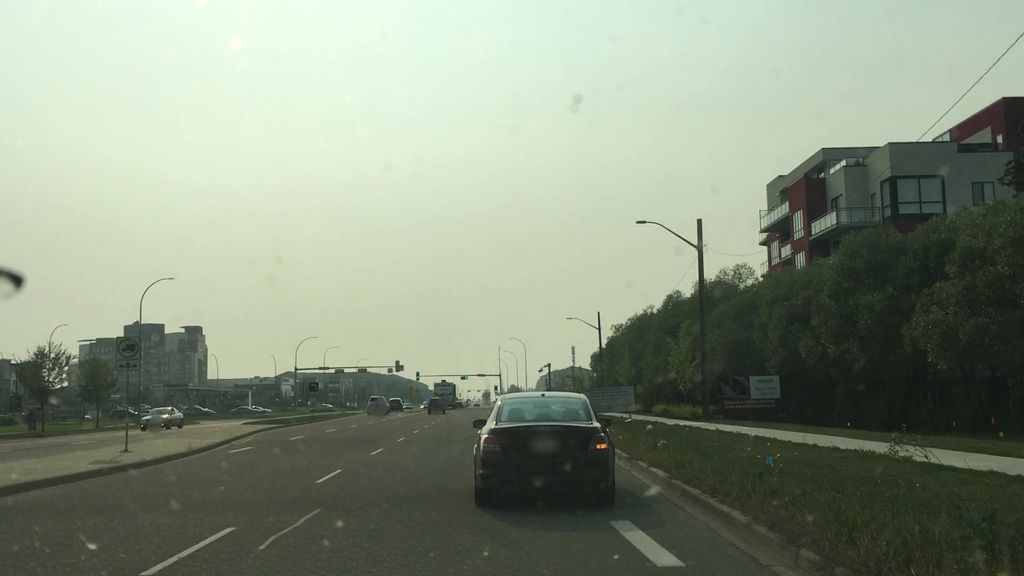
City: edmonton